Field crop: maize
Growth stage: 2
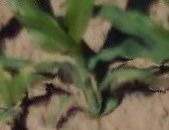
Species: maize